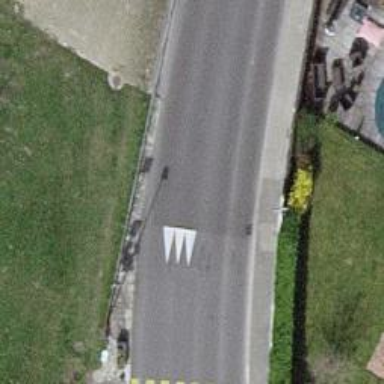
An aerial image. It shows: Traffic calming hump on the road.